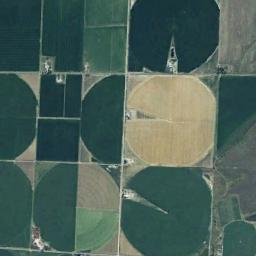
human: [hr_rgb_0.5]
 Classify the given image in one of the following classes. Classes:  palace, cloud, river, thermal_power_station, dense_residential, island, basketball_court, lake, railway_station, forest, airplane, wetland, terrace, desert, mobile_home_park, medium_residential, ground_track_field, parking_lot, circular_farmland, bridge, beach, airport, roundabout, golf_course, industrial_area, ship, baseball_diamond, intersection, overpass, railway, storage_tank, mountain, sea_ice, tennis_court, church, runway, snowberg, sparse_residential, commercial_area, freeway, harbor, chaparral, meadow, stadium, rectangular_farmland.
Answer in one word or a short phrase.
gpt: circular_farmland